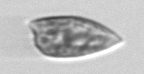
Label: Prorocentrum_dentatum